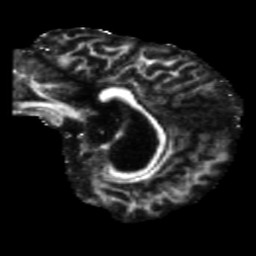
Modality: FA
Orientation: sagittal
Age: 61
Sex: male
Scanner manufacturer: siemens
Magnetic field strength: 3 T
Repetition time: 5.47 s
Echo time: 0.0854 s